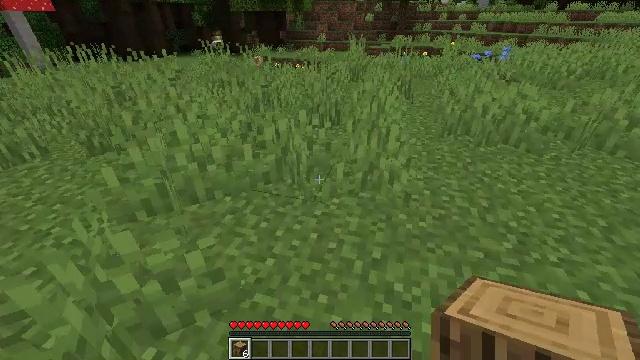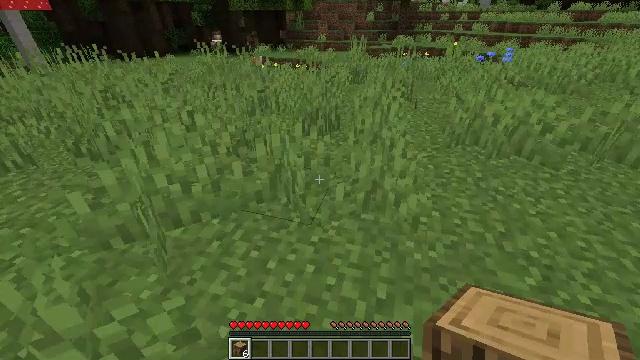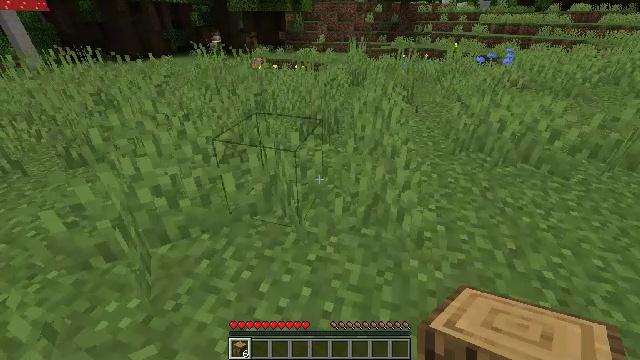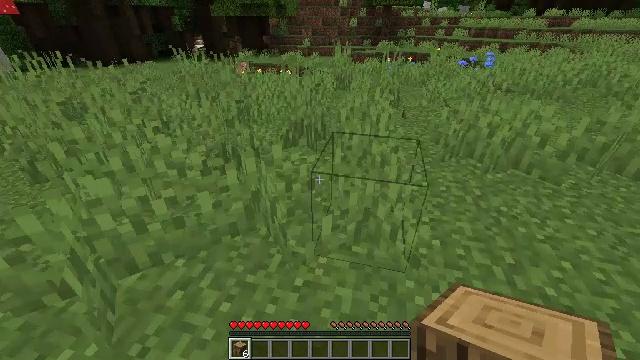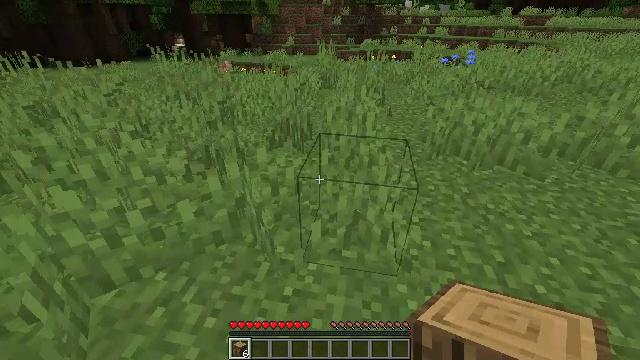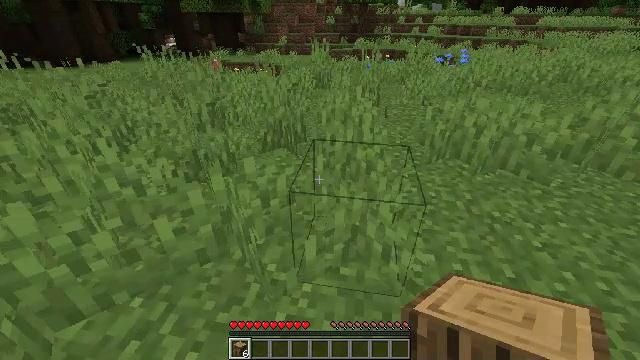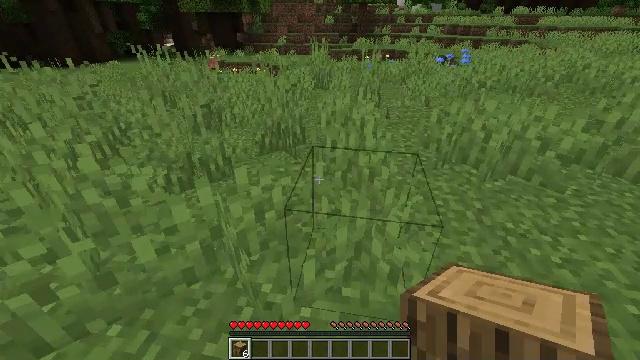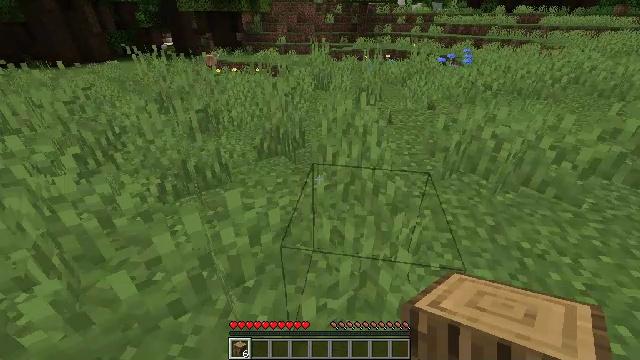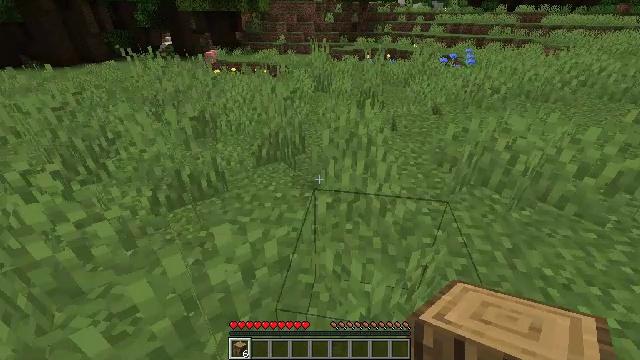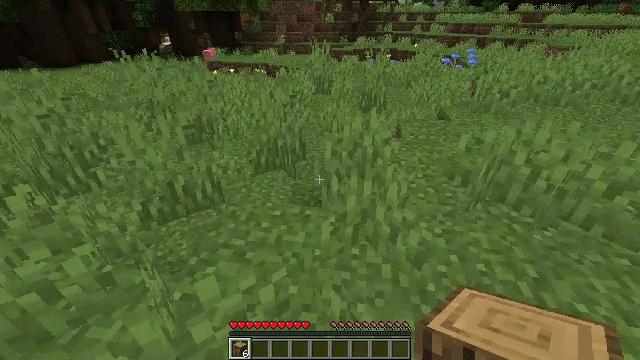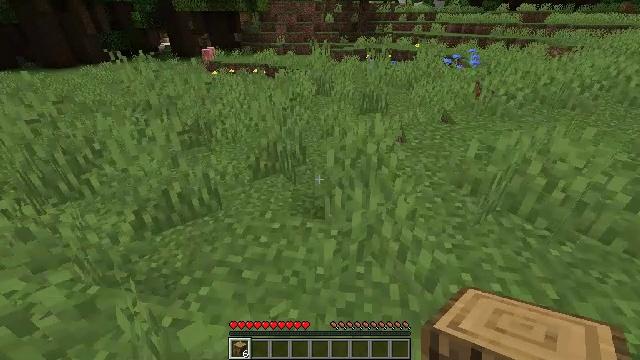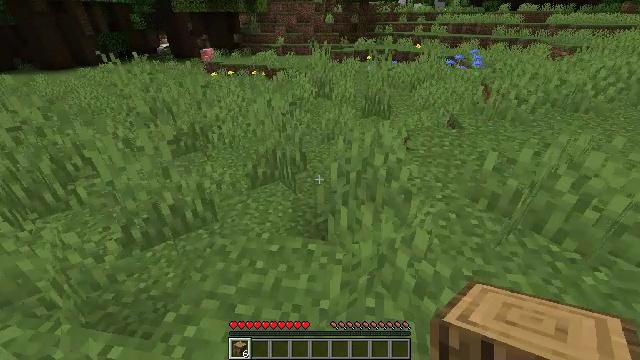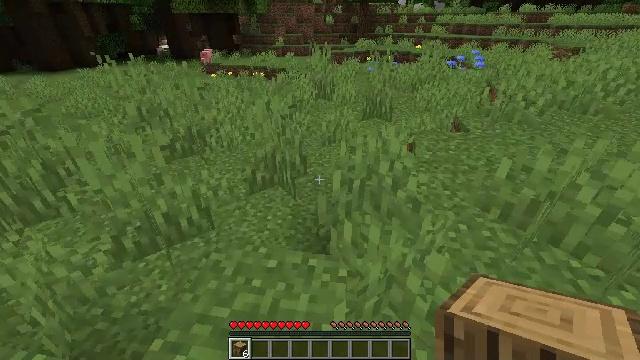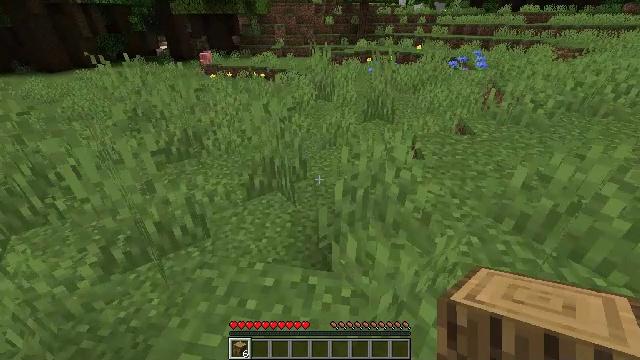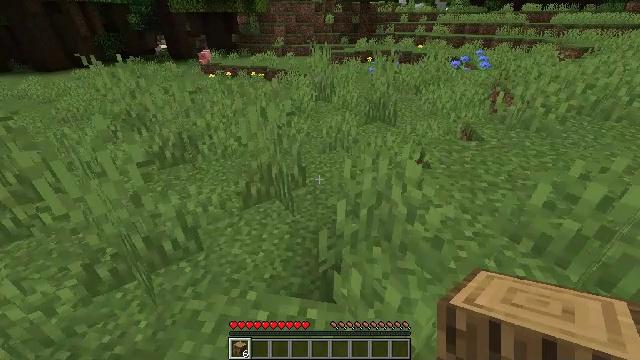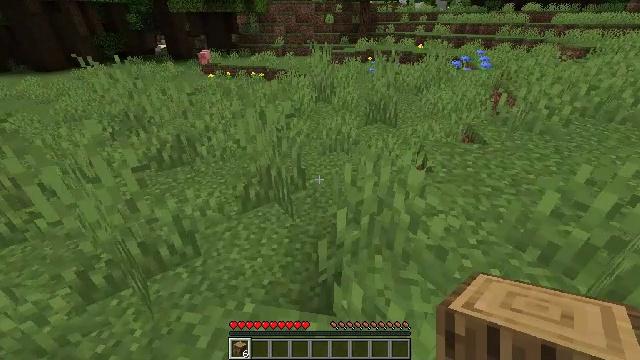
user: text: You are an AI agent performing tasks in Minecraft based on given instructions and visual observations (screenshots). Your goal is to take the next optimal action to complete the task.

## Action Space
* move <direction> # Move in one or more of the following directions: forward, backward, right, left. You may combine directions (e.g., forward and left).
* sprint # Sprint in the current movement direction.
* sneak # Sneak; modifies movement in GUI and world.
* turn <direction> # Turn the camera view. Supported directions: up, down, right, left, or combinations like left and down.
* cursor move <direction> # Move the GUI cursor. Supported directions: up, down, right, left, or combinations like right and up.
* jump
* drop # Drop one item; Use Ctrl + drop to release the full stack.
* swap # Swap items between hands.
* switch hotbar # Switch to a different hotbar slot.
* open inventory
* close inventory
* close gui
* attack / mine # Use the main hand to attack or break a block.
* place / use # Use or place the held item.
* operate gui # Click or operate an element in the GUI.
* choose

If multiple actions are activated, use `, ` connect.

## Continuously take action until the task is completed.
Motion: motion action
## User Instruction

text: Gather the mushroom stem from a big mushroom.
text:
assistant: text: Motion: move forward
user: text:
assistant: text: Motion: move forward
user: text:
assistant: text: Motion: move forward, turn right
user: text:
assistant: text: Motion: move forward, turn right
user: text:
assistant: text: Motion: move forward, turn right
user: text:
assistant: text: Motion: move forward
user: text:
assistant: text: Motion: move forward
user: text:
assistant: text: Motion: move forward
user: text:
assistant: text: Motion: move forward
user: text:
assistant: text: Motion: move forward
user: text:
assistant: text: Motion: move forward
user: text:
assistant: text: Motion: move forward
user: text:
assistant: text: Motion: move forward
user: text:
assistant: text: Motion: move forward
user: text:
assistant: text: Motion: move forward
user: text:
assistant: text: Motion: move forward
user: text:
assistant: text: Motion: move forward
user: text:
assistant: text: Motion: move forward
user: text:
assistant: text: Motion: move forward
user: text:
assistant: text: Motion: move forward
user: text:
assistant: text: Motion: move forward
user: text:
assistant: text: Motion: move forward
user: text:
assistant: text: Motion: move forward
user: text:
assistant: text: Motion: move forward, jump
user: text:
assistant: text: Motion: move forward, jump
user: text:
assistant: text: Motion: move forward, jump
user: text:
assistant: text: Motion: move forward, jump
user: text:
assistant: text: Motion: move forward, jump
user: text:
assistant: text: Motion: move forward, turn left
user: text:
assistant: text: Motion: move forward, turn left and down